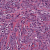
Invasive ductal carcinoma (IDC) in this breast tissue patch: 1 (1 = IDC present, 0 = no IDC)